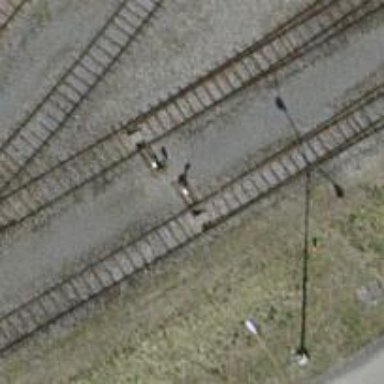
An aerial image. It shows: Railway switch.